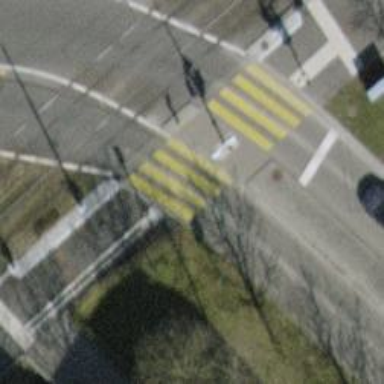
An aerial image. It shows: Crossing with traffic signals and zebra crossing island.